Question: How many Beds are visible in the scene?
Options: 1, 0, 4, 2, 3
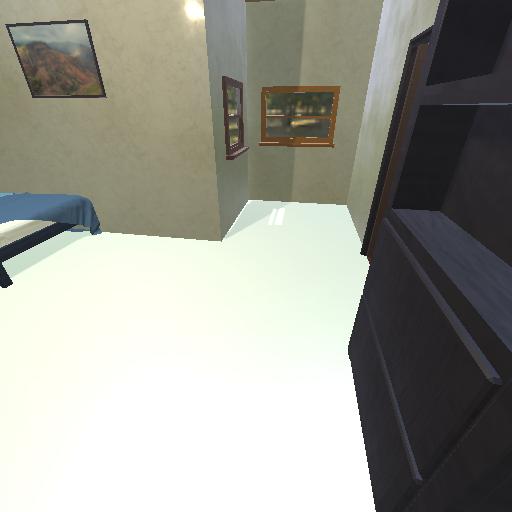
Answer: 1